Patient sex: M
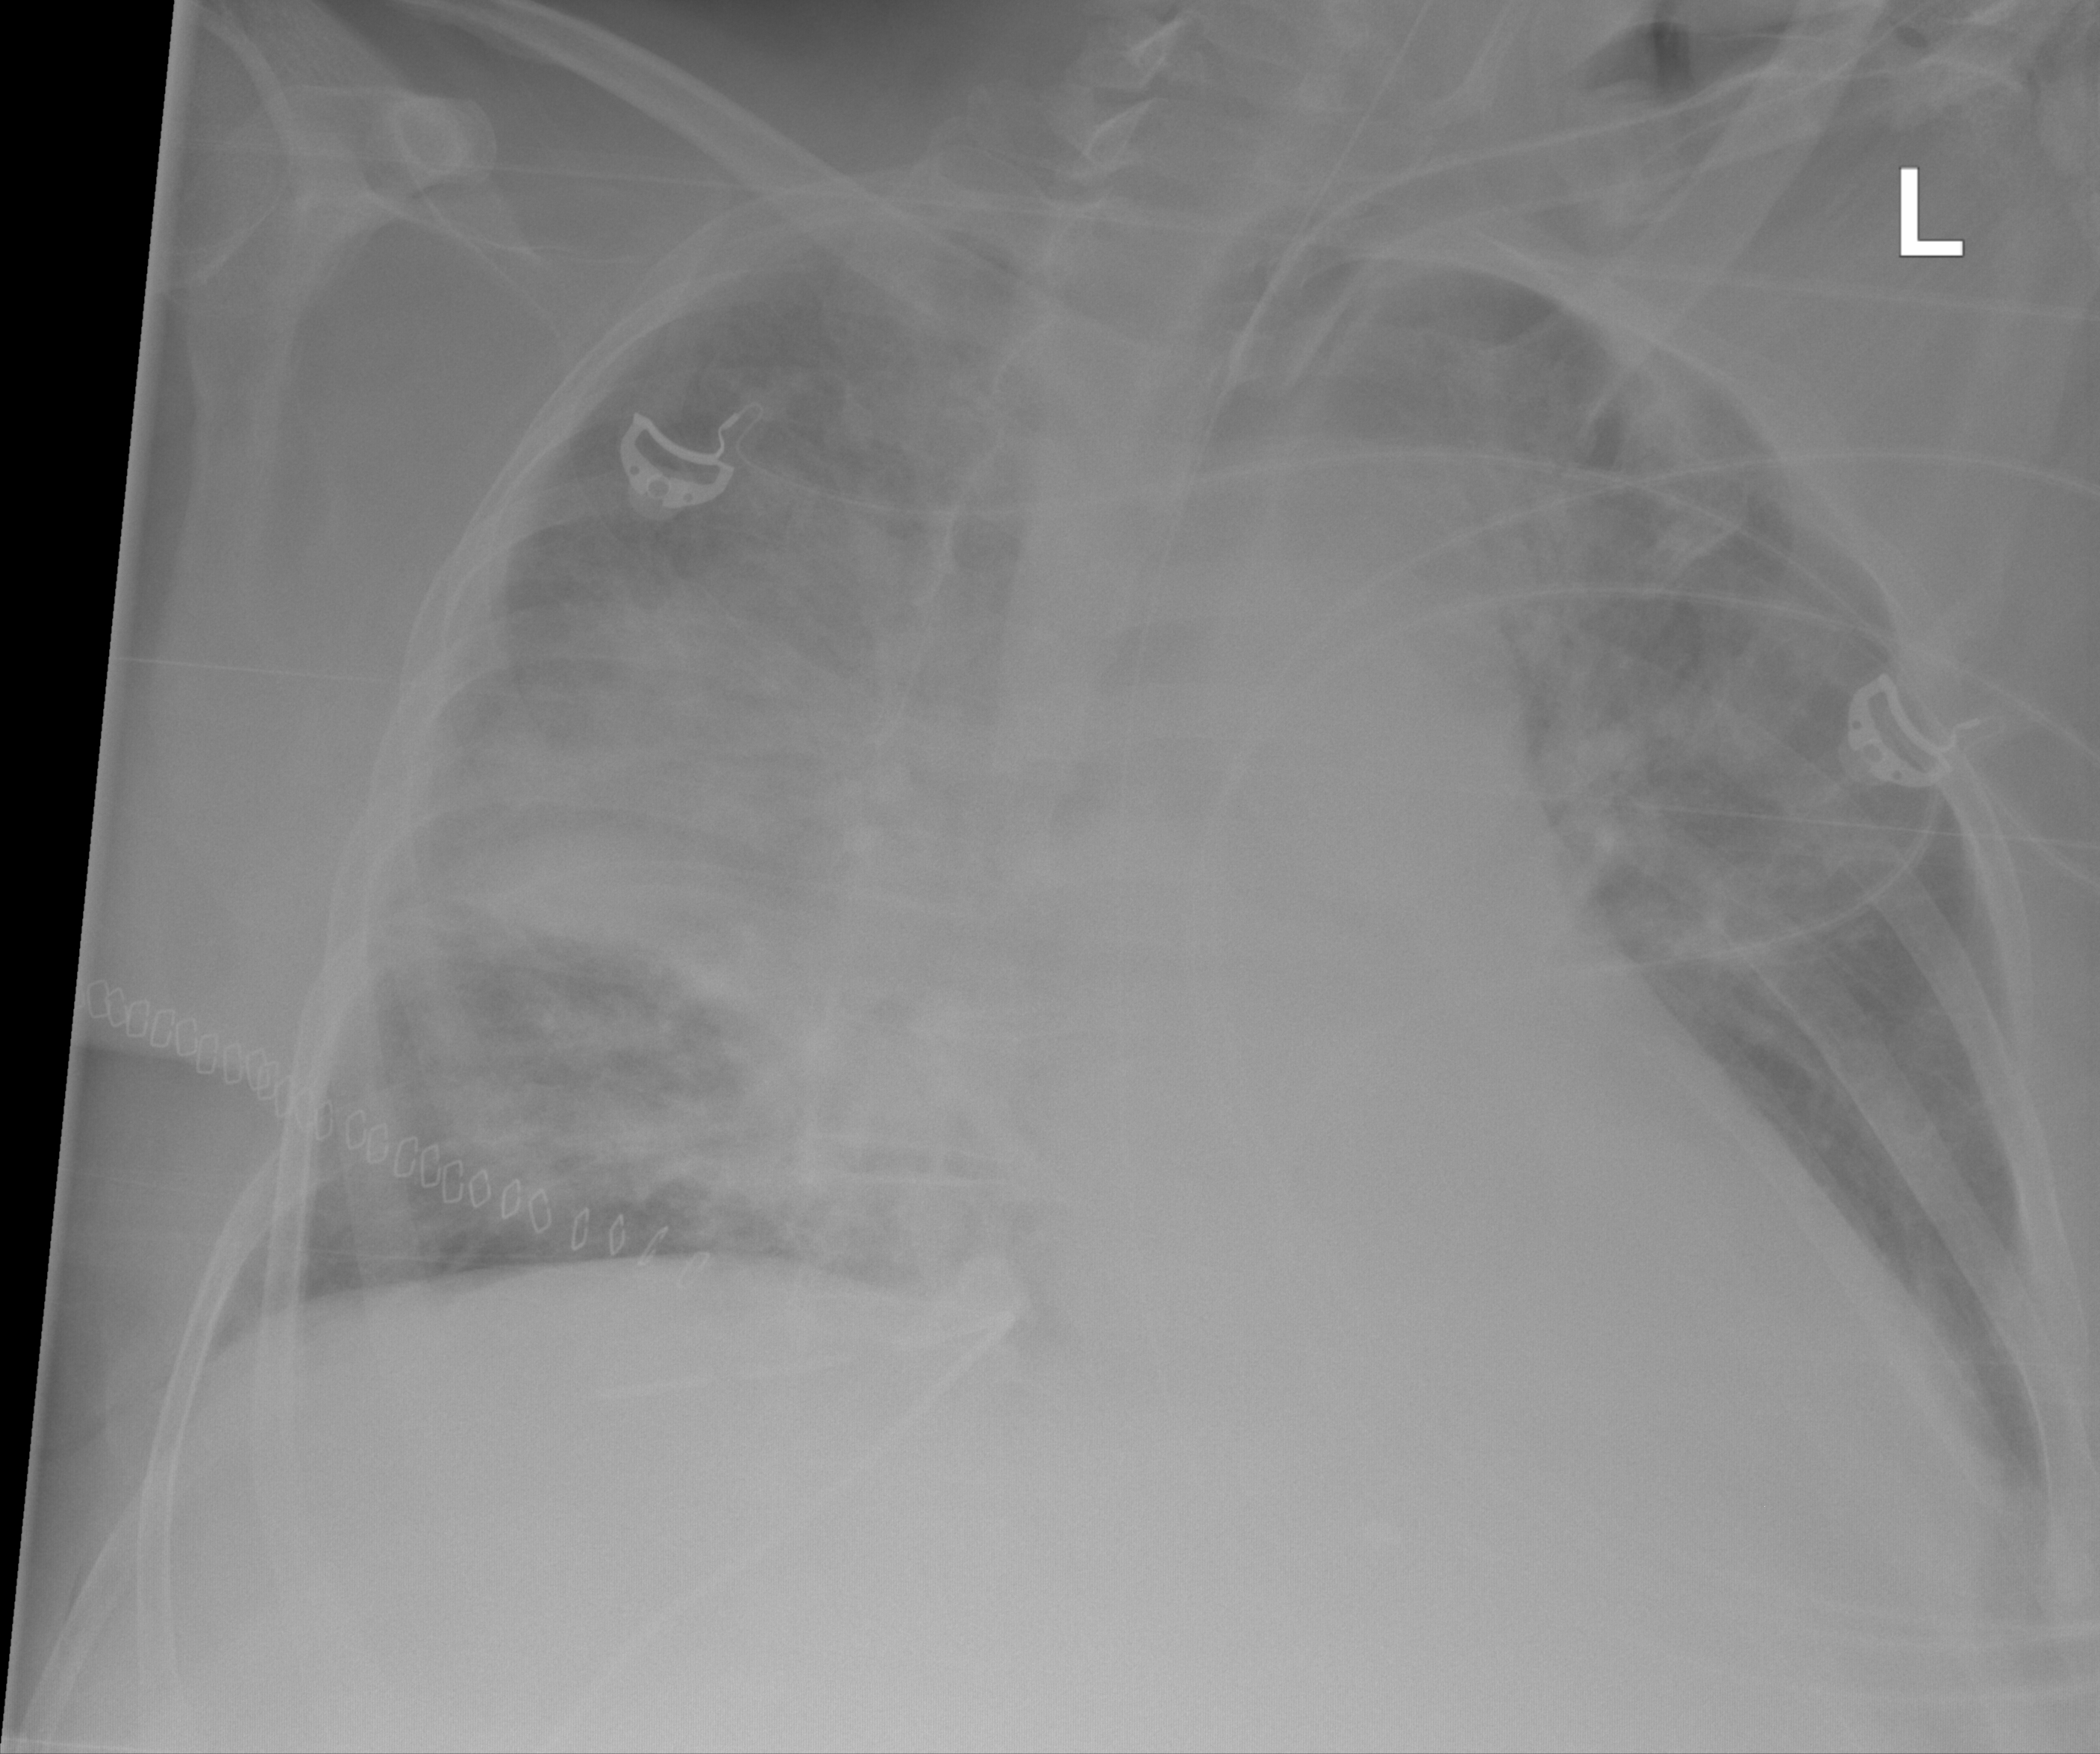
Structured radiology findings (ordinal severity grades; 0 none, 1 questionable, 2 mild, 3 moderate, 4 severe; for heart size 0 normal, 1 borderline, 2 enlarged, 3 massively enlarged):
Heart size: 2
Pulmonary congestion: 2
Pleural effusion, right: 2
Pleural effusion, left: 0
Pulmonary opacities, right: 2
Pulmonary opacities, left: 0
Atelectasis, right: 3
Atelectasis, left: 0